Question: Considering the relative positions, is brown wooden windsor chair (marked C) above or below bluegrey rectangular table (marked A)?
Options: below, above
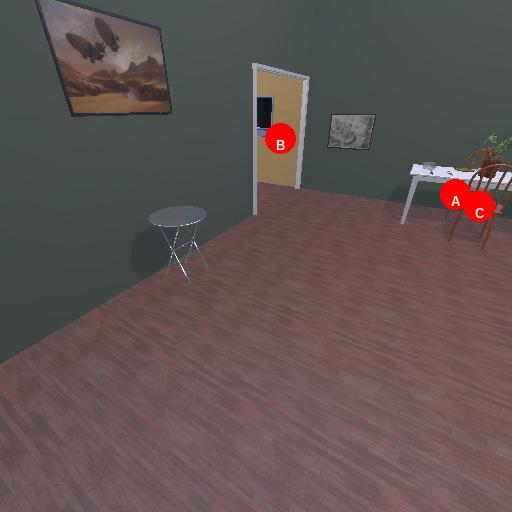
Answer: below